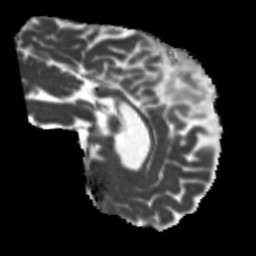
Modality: MD
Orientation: sagittal
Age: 41
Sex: male
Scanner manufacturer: siemens
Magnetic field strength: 3 T
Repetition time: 5.25 s
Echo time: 0.08 s